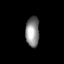
Tissue: lung
Cell type: Endothelial cells
Senescence score: 0.2064
Nuclear area (px): 403
Mean DAPI intensity: 137.372